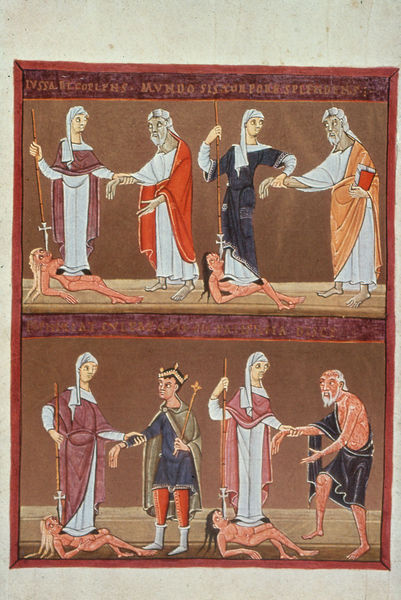
Titel: Bamberger Apokalypse
Institution: Bamberg, Staatsbibliothek
Schlagwörter: blau, mann, nackt, frauen, bunt, frau, männer, orange, weiss, rot, teppich, halten, rahmen, stehen, tot, gold, schrift, papier, liegen, stab, könig, lanze, wandteppich, vier, greis, buch, schawrz, fühlen, reihen, pergament, christus, christlich, toga, priester, religiös, bettler, heiliger, heilige, speer, töten, heilung, hirte, handschrift, acht, zepter, buchmalerei, vergebung, messen, puls, illumination, aussätziger, reiehnübereinander